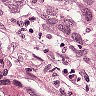
Metastatic tissue present: yes